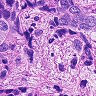
Metastatic tissue present: yes